Question: I have been looking around for a solution to this but fail to find it anywhere.
I am currently making a management program for an organization which handles kids with special needs. They need to keep track of a lot of data, etc.
I have placed the data in a GroupBox with TableLayout using Drag N' Drop. However the elements do not align. The left side seems to be docked in the upper left corner of a cell while the right side seems to be docked in the lower right corner of a cell.
How would I solve this so they are both centered in their respective cell?

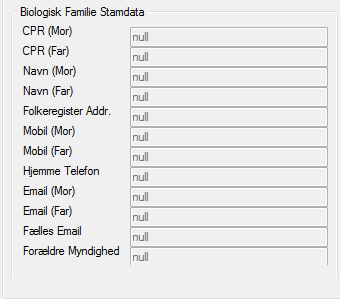
Answer: The alignment of controls placed in a TableLayout cell can be influenced by the anchor setting of these controls.
You can align your controls by setting the property of your Labels and TextBoxes to .